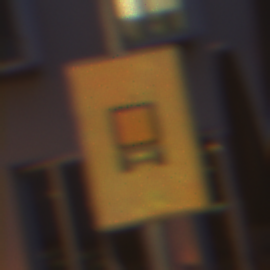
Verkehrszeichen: KennzeichnungspflichtigeFahrzeugeGefaehrlicheGueterOhnePfeilsymbol
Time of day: Night
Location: Outdoor (Urban)
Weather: PartlyCloudy
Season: NotSpecified
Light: Artificial